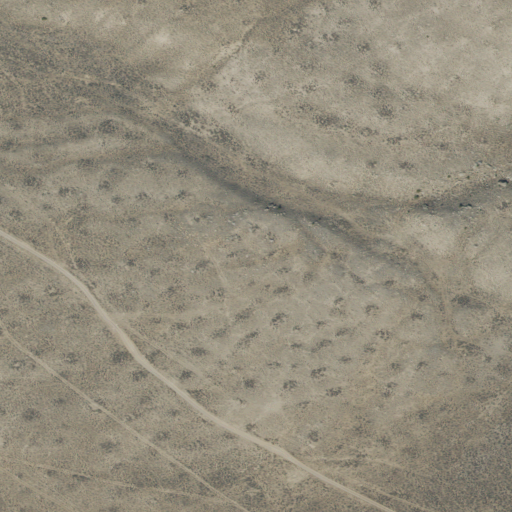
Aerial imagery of valley in Idaho named Cedar Gulch containing shrub, open development, low intensity development, and medium intensity development